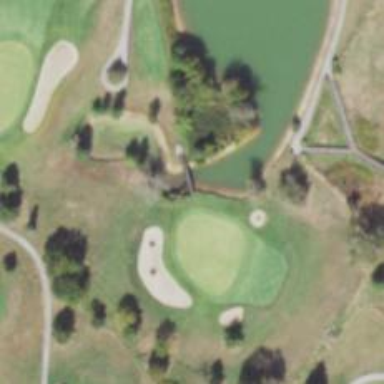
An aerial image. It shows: Path bridge over golf path.